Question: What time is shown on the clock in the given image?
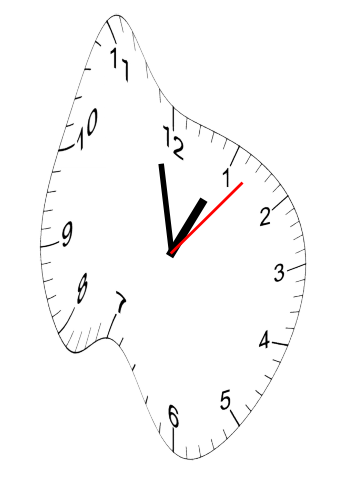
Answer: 12:58:07